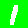
Digit: 1